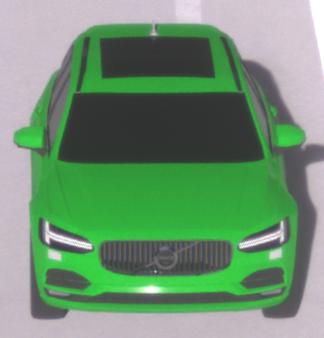
Make: Volvo
Model: V90
Detailed model: -
Model produced from: 2016
Model produced until: 2020
Doors: 5
Color: green
Road condition: dry road
Daytime: sunrise or sunset
Contrast: medium contrast